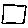
Label: square